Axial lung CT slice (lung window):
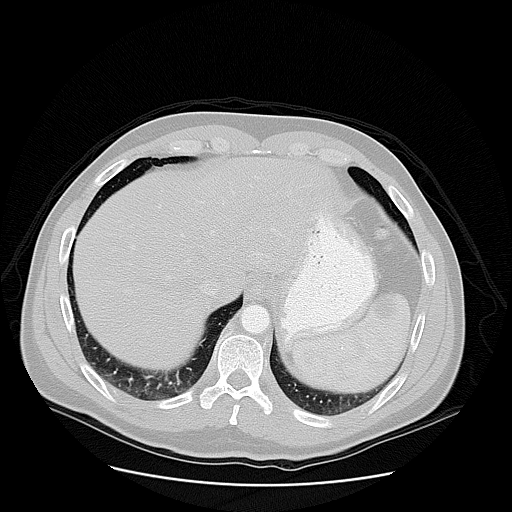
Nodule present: no